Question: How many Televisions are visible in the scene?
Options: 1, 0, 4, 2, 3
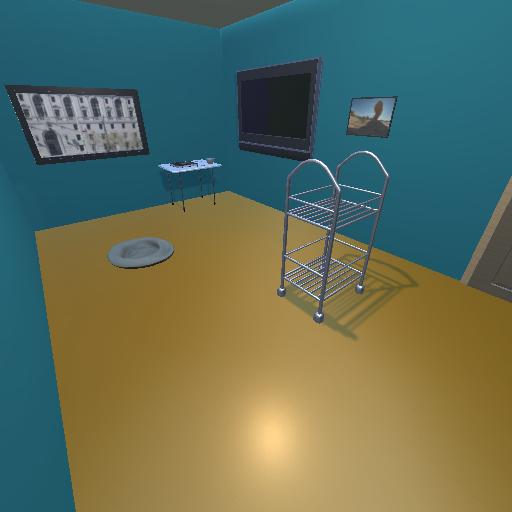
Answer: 1